Question: I'm looking into developing a web application hosted on Amazon Web Services and I have a question regarding it's architecture.
Looking at the diagram below from Amazon, they've got 3 layers; a web server serving users via HTTP, an application server processing business logic, and a database server. This is perfect for our use and the separation of web and application logic is great, however I have a question regarding the communication between the layers.
The app's code is going to be written in PHP. The communication between the application server and the database server can be done by PHP's mysqli extension (to the host db server via port 3306 by default). This is fine, however I'm unsure how communication would be made between the web server and the application server during a user's HTTP request, and what the best way of doing it is.
I've read up about XML/RPC, or possibly JSON/RPC, but is this the right thing that I'm looking for? Or is communication between different PHP server layers usually done another way?
Any advice would be greatly appreciated.

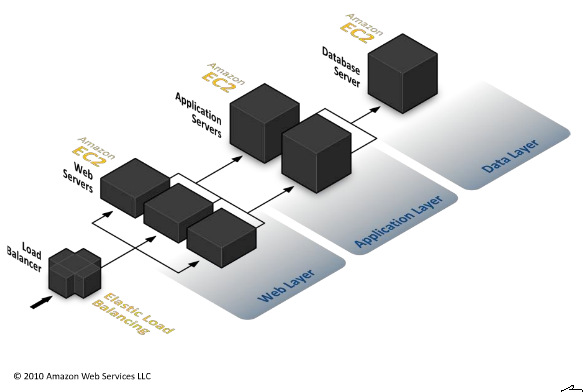
Answer: There's a big chance the interfaces you have to develop for your application layer will be different for several apps. One way to have a generic approach for this is building more abstraction.
It can be implemented in a lot of ways, in PHP or maybe some other technology in between. You could read up about Webservices (WSDL, SOAP, <URL>, or implement your own protocol; Staging databases could also be a helping hand in some cases.
I think your question is too general to really "answer" it. It's one of the first questions you'd have to answer when setting up an architecture like this.